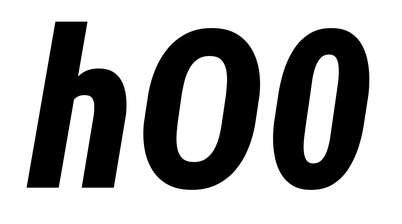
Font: Roboto-Italic_Condensed_ExtraBold_Italic